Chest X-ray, PA view. Patient: 37 years old, sex M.
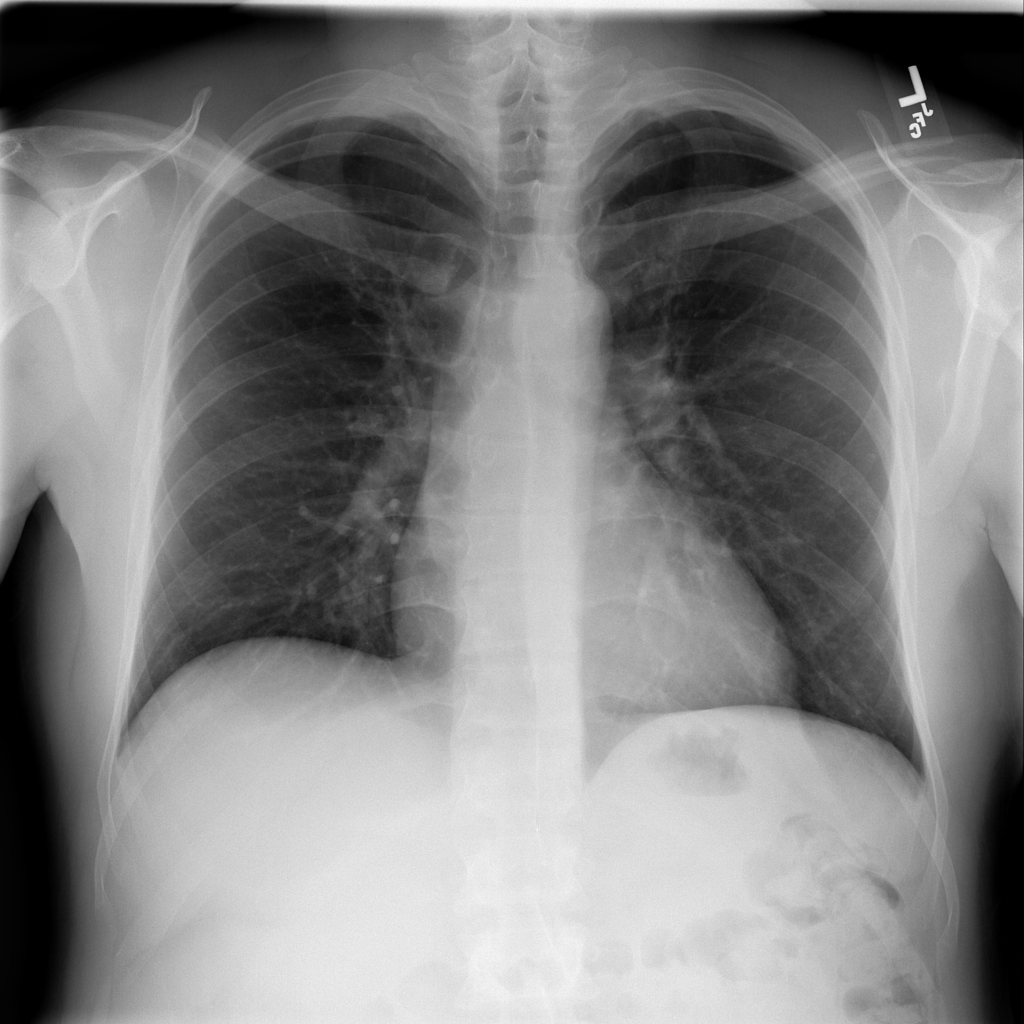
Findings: No Finding